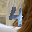
Label: 4